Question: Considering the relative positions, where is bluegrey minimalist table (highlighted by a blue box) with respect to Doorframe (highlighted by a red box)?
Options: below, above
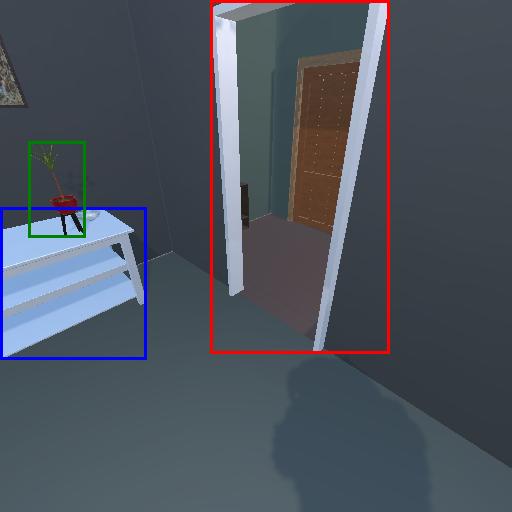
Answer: below